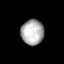
Tissue: lung
Cell type: Myeloid cells
Senescence score: 0.5521
Nuclear area (px): 563
Mean DAPI intensity: 174.194